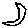
Label: moon